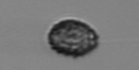
Label: Pseudochattonella_farcimen